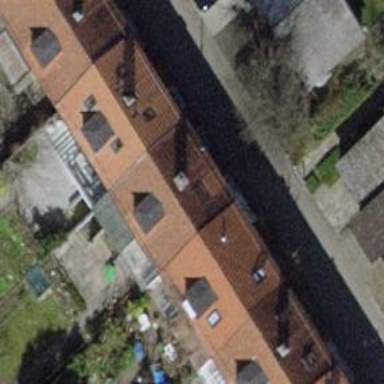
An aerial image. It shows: Semidetached house with tiled roof.